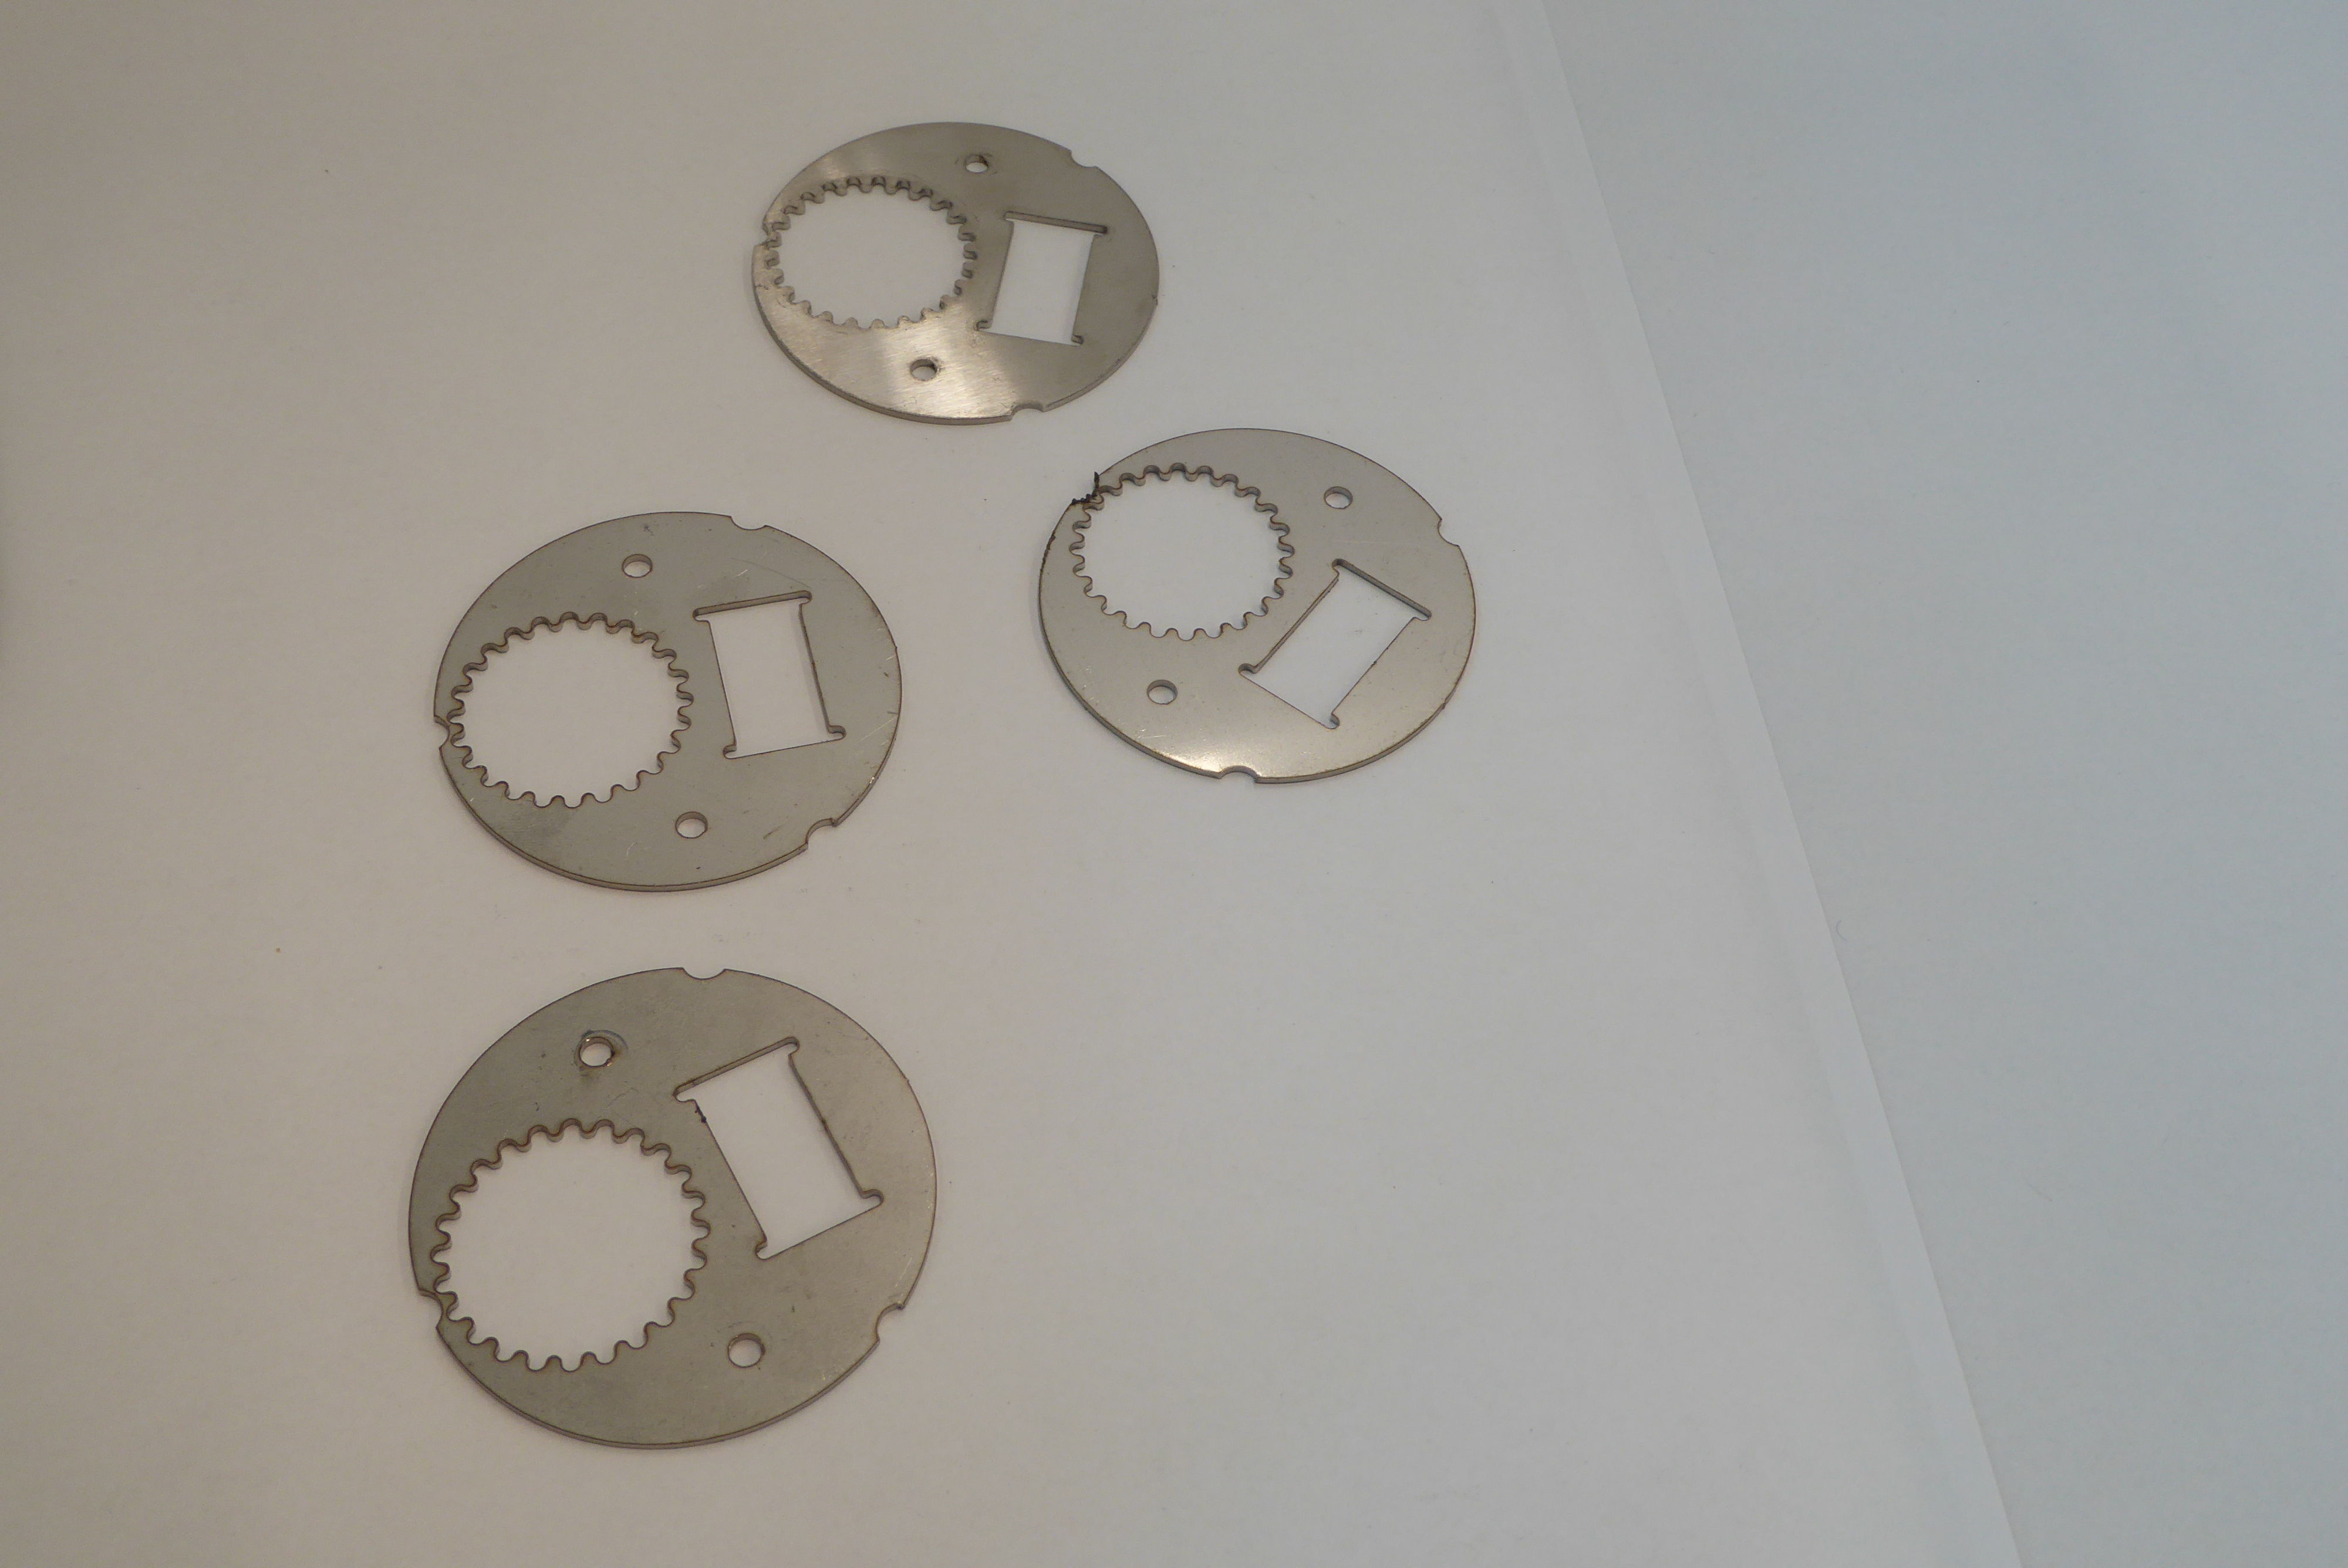
Label: Bottle Opener - Inlay